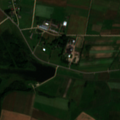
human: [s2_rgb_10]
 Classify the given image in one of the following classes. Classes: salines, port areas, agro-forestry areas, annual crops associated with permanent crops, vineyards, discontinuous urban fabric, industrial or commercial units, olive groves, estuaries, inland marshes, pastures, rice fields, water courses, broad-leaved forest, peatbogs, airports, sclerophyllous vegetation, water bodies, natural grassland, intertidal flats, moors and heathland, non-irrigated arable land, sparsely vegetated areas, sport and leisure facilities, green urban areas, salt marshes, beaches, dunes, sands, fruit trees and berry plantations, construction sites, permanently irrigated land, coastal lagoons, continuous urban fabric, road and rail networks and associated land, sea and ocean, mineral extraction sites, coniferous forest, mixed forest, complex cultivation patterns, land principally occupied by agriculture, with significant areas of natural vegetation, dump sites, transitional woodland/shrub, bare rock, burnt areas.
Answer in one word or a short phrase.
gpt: non-irrigated arable land, pastures, complex cultivation patterns, land principally occupied by agriculture, with significant areas of natural vegetation